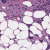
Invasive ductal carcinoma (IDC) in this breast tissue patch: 1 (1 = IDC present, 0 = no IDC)